Question: I am using one of the most recent nightly builds for Emacs, and in the package manager, when I run 'M-x list-packages' I see a column called 'status' with an entry for each package. The values are:
- 'available'- 'unsigned'- 'built-in'- 'obsolete'
One of the packages I care about is 'AUCTeX', but it says 'unsigned' next to its version ('11.87.4'). What does 'unsigned' mean here? Can I still install it/upgrade it, and if so,
See snapshot below:

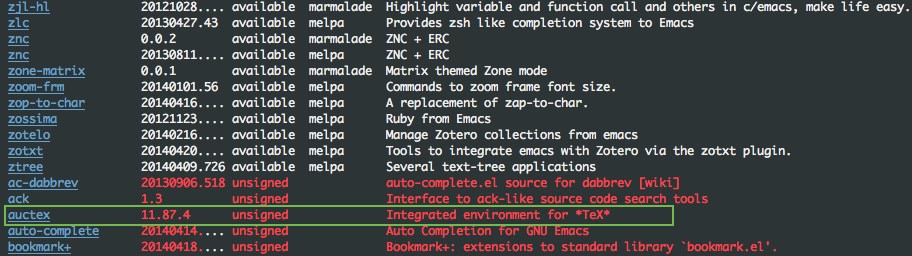
Answer: 'unsigned' denotes an package which has no signature or whose signature was not verified.
Emacs 24.4 introduces package signing. Package authors can sign packages with GPG keys. These signatures can then be verified with GPG upon installation, to ensure that the package has not been tampered with. If a package signature was successfully verified, Emacs lists the package as "installed", otherwise it lists the package as "unsigned".
Currently, signatures are entirely optional, and verification is enforced by default. The popular 3rd party archives Marmalade and MELPA do not support signatures.
The standard GNU archive does, and most of the contained packages are signed, but you need GPG installed to verify signatures. Apparently you do not have GPG installed, and thus Emacs cannot verify the signature of AUCTeX.